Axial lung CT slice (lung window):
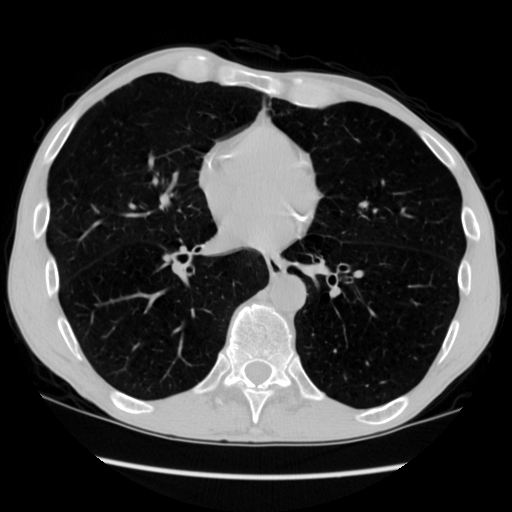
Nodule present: no